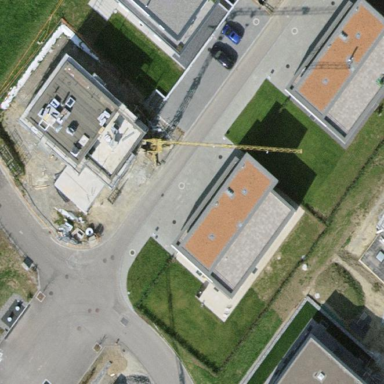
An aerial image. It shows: Building.